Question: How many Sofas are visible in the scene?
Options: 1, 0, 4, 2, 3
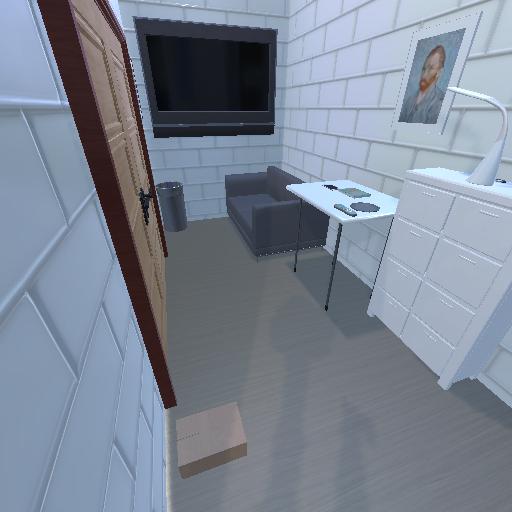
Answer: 1